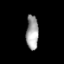
Tissue: lung
Cell type: T cells
Senescence score: 0.1903
Nuclear area (px): 411
Mean DAPI intensity: 162.543